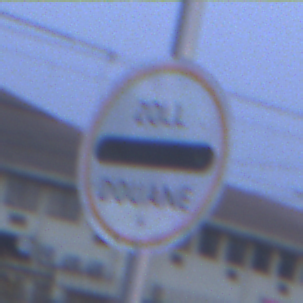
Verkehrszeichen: Zollstelle
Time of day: SunriseSunset
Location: Outdoor (Urban)
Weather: Overcast
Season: NotSpecified
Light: Natural